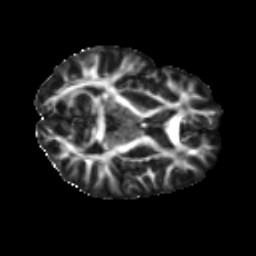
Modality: FA
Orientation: axial
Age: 23
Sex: female
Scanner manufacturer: ge
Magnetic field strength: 3 T
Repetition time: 7.8 s
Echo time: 0.0606 s